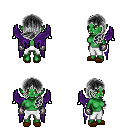
a pixel art fantasy rpg character, female body template, orc, green skin, purple wings, white pants, gray left-swept hairstyle, metal gloves, brown slippers, four views (front, back, left, right), 2x2 character sprite sheet, small pixel art, hard edges, no anti-aliasing